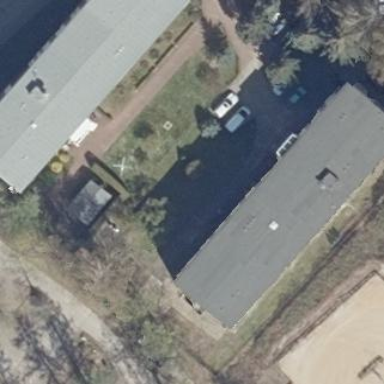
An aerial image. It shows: Dormitory building.